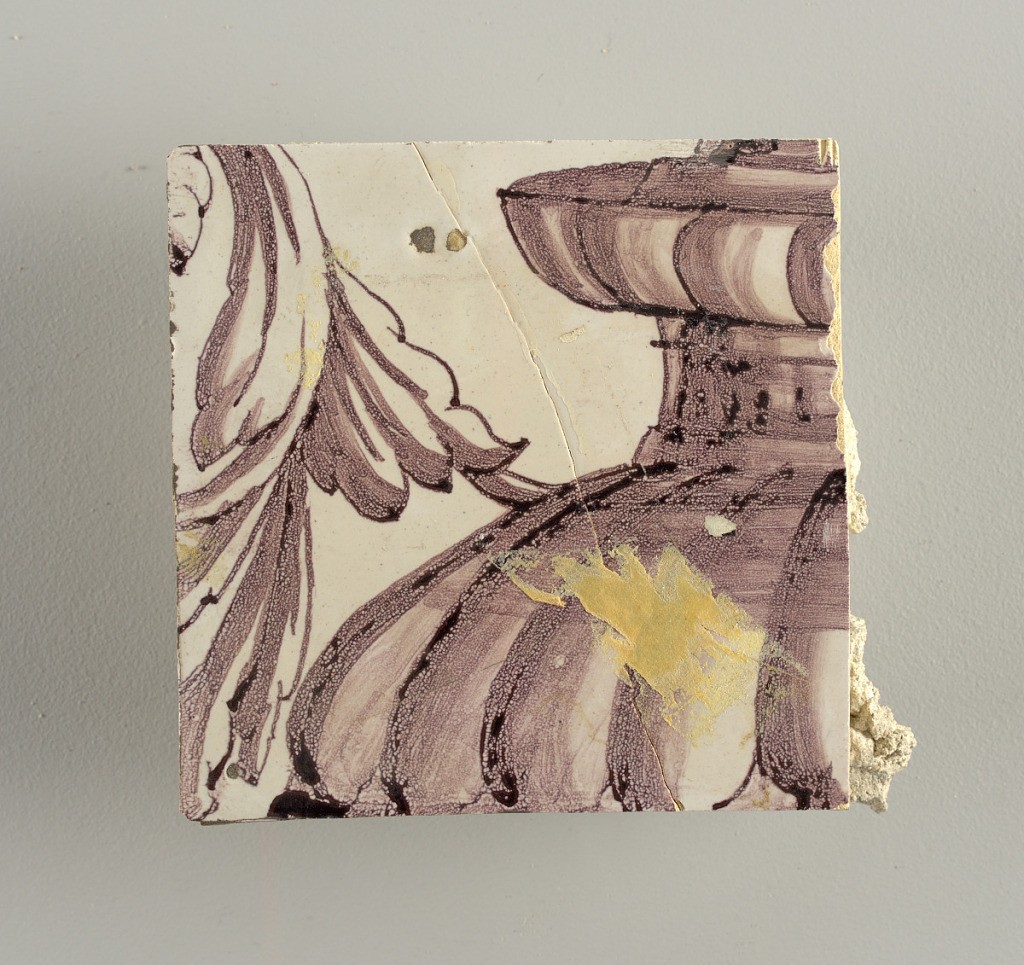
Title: Tile wall facing
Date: ca. 1725
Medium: Tin-glazed earthenware, underglaze
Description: Horizontal rectangle.  Thirty tiles wide and twenty-three tiles high with opening for fireplace eleven tiles wide and ten high.  Foliage arabesques disposed about three vertical axes from which are emphazised by urns at center and right, and at left by the figure of a standing woman carrying an infant on her arm and accompanied by two children.